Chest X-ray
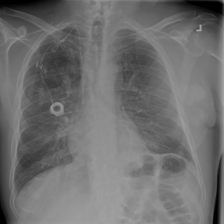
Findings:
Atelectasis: negative
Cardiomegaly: negative
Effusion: negative
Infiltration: negative
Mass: negative
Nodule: negative
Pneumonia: negative
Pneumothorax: negative
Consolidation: negative
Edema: negative
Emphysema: negative
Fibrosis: negative
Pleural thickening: negative
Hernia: negative